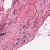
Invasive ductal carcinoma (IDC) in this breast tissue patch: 0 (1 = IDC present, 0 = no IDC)